Interaction volume radius: 5 \u00c5
Interaction volume height: 15 \u00c5
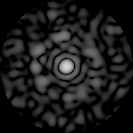
Disorder parameter: 0.7519